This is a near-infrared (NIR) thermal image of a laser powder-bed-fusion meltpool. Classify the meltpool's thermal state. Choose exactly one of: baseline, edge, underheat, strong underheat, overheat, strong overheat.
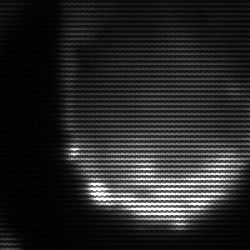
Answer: edge